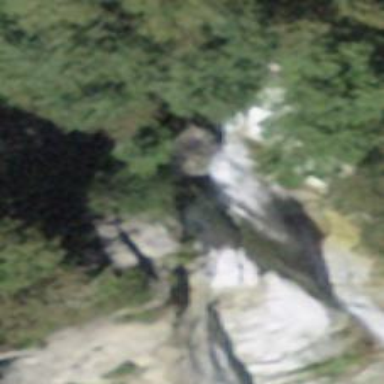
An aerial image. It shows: Attraction featuring mesmerizing waterfall.